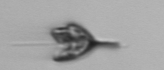
Label: Pyramimonas_longicauda